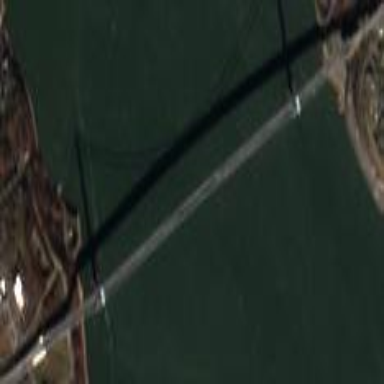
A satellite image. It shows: Man-made bridge.